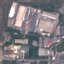
Land use / land cover class: Industrial